Question: I'm following a tutorial on <URL> and adding
'''
http.ServeFile(w, r, "/home/jeff/web/foo.jpg")
'''
in my handler I see an image being served but it's not using the template
'''
<h1>{{.Title}}</h1>
<p>[<a href="/edit/{{.Title}}">edit</a>]</p>
<img src="foo.jpg" alt="moooooo">
<img src="foo.jpg" alt="foooooo">
<div>{{printf "%s" .Body}}</div>
'''
*I've tried giving the full path to the images too.
What I'm trying to do is get the image to occupy the html tags that I've placed so carefully in the template.

I want the image to appear where I tell them to, but get blank images where they should be. I'm not seeing any errors saying the file can't be found.
The way I think this should work (again no experience in this) is by telling the server I have this directory that houses some static files and whenever a template requests an image check here and if found serve it. Doesn't appear to be this simple. What am I doing wrong? How can I get this to work?
I'm using 'http.ListenAndServe(":8080", nil)' in my 'main' in other words I'm not using apache or some other web-server
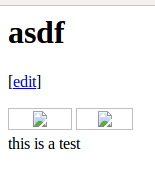
Answer: The images should be served from a different URL path to the templates.
You need to define where the static files will be served from using something like:
'''
http.Handle("/static/", http.StripPrefix("/static/", http.FileServer(http.Dir("/home/jeff/web/"))))
'''
and then make sure the '' source URLs are something like:
'''
<img src="/static/foo.jpg" alt="moooooo">
'''
Hope that helps.